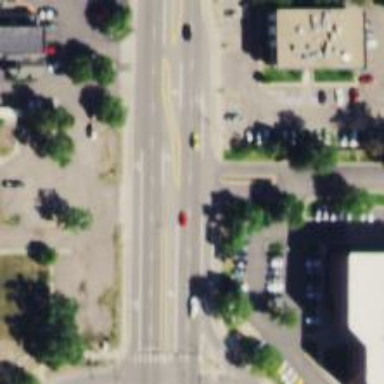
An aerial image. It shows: Unmarked road crossing.